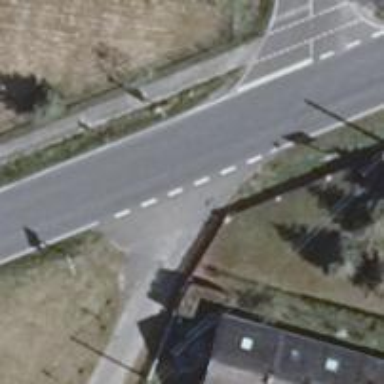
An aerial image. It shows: Road with "give way" sign.